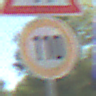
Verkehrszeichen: Geschwindigkeit110
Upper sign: EinseitigVerengteFahrbahnRechts
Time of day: Midday
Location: Outdoor (Nature)
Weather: Clear
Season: Summer
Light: Natural